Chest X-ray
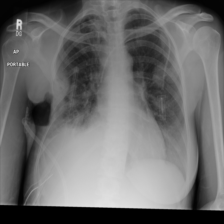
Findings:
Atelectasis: negative
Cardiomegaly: negative
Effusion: negative
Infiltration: negative
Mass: negative
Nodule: negative
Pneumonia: negative
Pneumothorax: negative
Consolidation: positive
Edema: negative
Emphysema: negative
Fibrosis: negative
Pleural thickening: negative
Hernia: negative